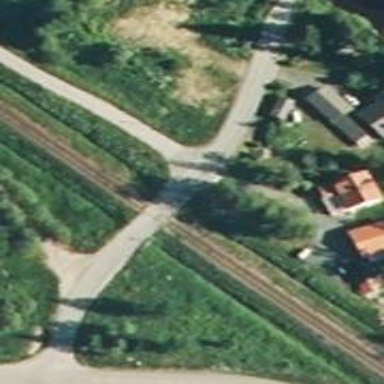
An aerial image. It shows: Level crossing with lights and saltire barrier.